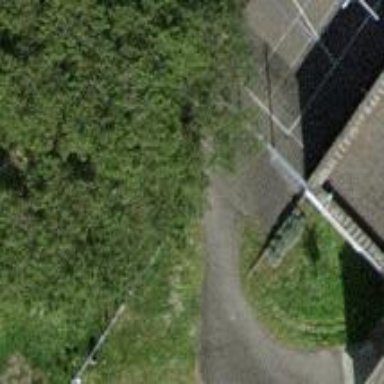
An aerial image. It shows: Fence with chain link type.